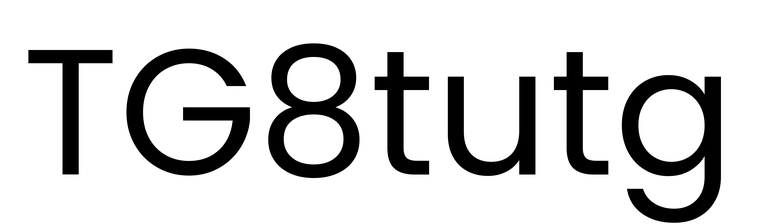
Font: Poppins-Regular